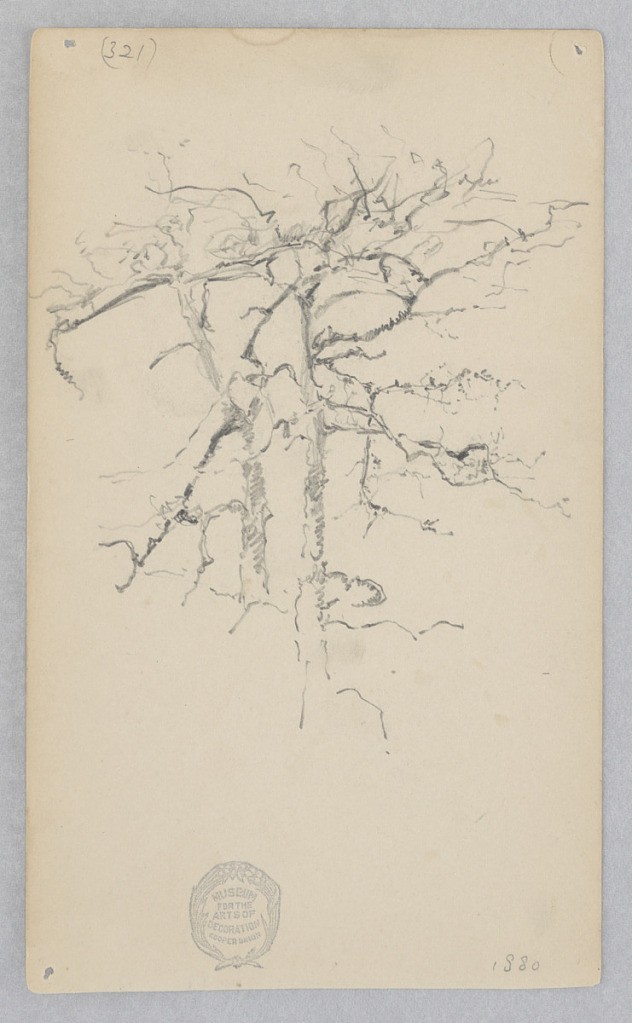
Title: Tree Branch
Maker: Robert Frederick Blum, American, 1857–1903
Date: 1880
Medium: Graphite on wove paper
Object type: Drawing
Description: Partial sketch of a tree branch.